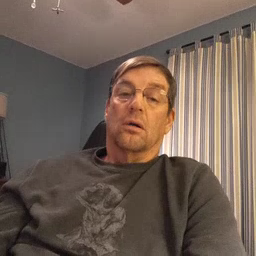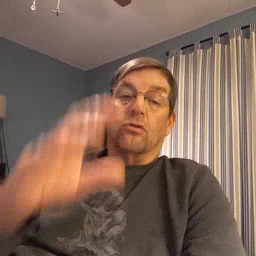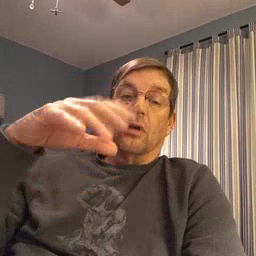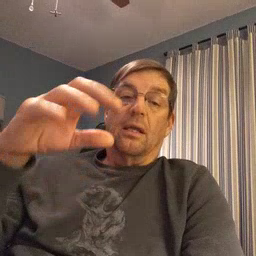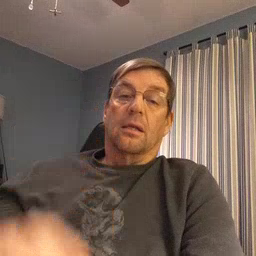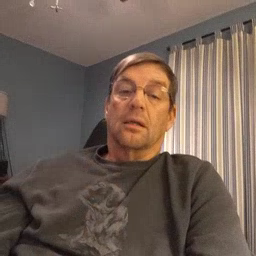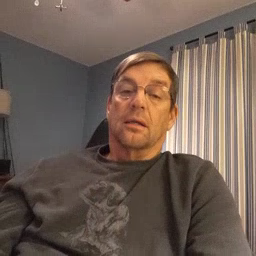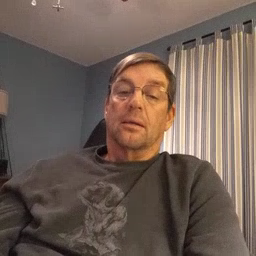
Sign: rain